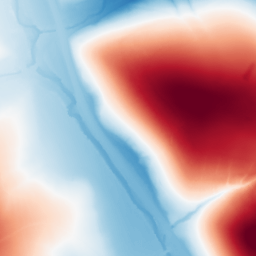
Category: trend_removal
Decomposition family: polynomial_high
Decomposition parameters: degree: 4
Upsampling method: regularized
Upsampling parameters: scale: 4
lambda_reg: 0.01
Upsampling scale: 4